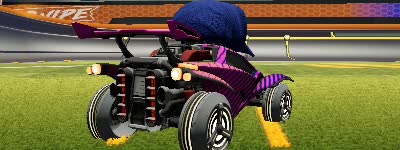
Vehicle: octane